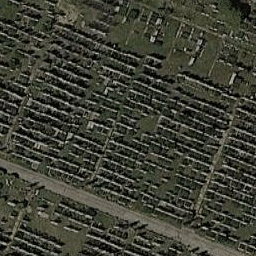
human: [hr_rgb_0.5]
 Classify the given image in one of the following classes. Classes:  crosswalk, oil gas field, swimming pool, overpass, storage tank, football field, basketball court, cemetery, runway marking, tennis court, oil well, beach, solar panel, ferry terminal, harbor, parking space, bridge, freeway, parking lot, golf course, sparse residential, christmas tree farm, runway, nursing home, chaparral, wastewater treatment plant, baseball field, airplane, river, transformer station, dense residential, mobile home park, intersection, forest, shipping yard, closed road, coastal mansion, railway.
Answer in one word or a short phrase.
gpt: cemetery